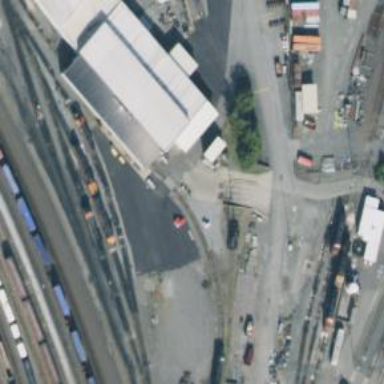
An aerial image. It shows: Railway level crossing.